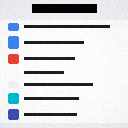
Screen state: on